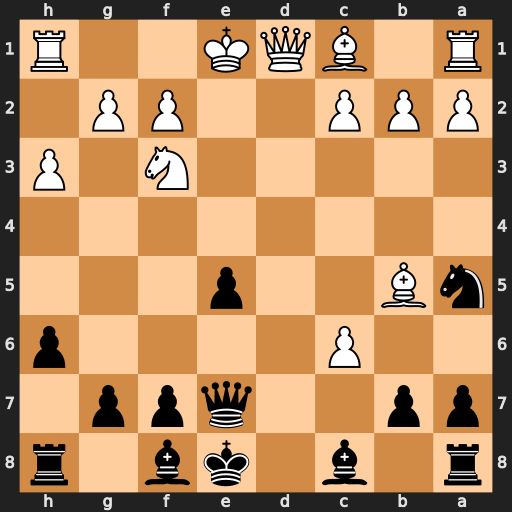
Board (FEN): r1b1kb1r/pp2qpp1/2P4p/nB2p3/8/5N1P/PPP2PP1/R1BQK2R
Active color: b
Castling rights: KQkq
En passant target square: -
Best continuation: Qb4+ Bd2 Qxb5